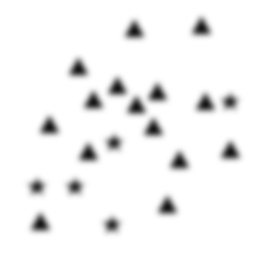
Squares: 0
Triangles: 15
Stars: 5
Total shapes: 20